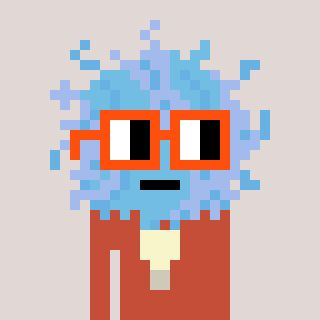
a pixel art character with square orange glasses, a lint-shaped head and a rust-colored body on a warm background